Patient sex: F
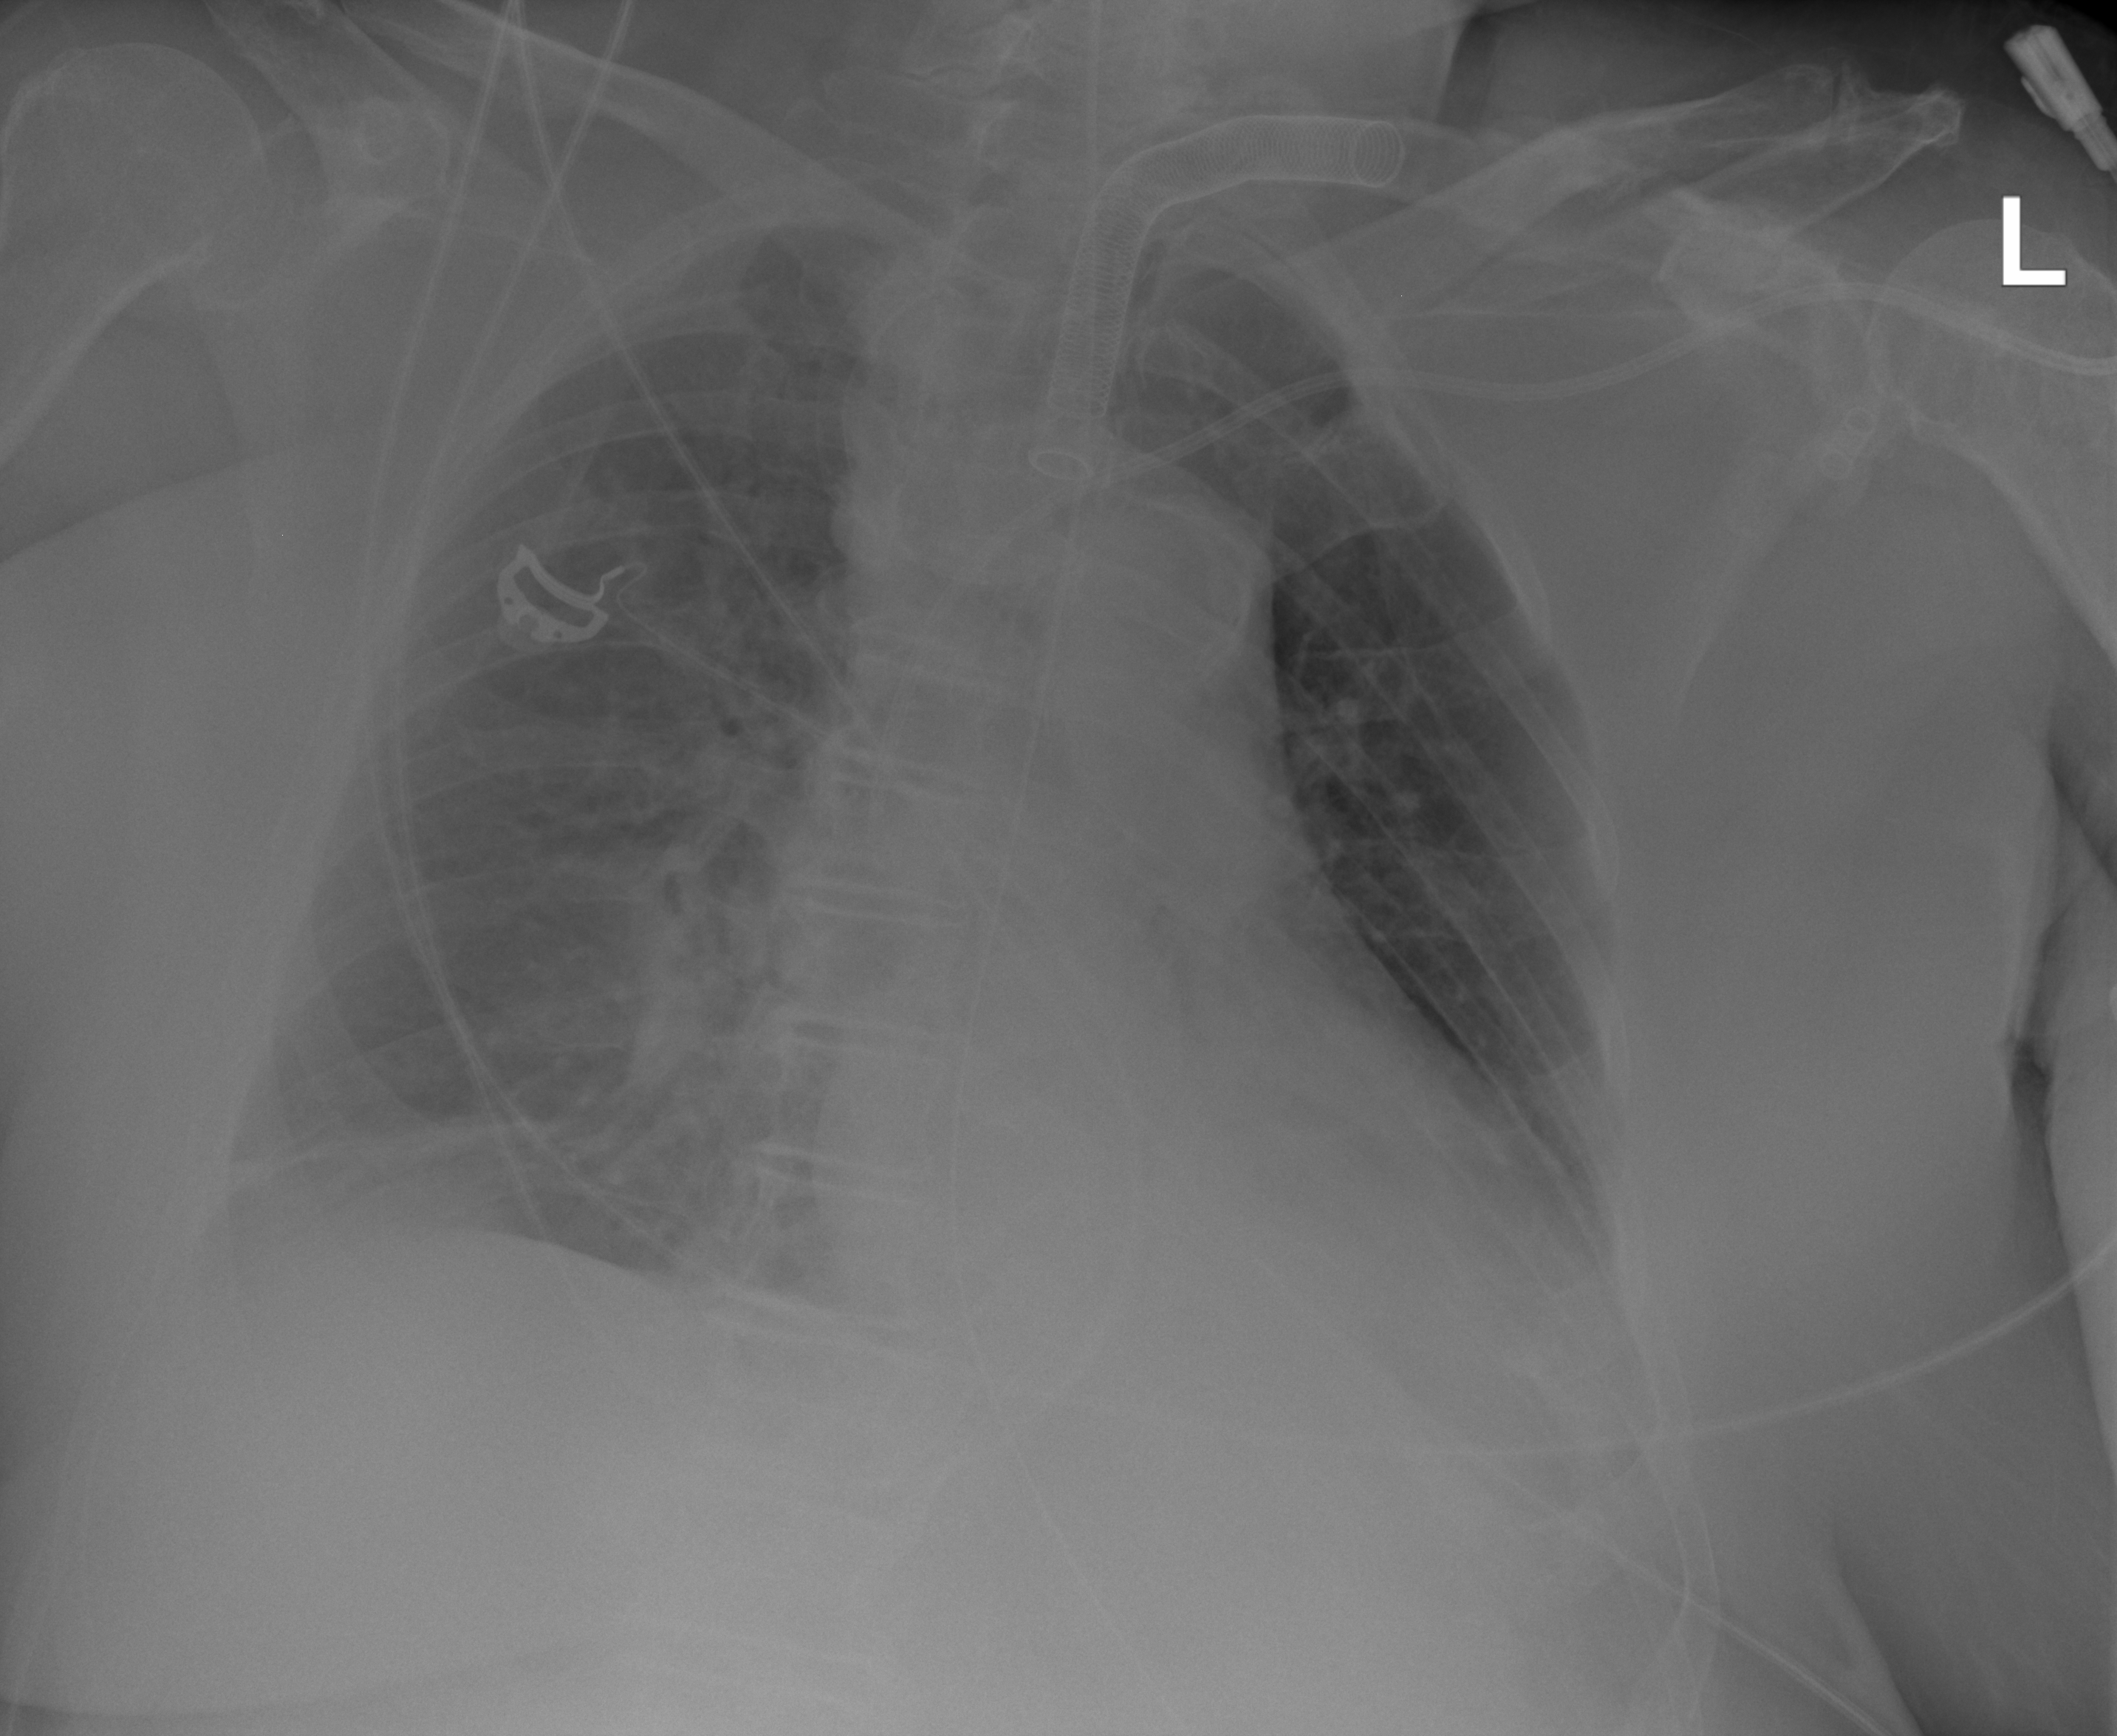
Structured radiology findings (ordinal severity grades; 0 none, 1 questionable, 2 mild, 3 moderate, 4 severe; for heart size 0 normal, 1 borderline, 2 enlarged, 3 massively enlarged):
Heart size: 1
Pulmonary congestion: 2
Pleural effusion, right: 2
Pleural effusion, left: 2
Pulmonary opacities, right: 2
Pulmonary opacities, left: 0
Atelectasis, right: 2
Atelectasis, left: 2